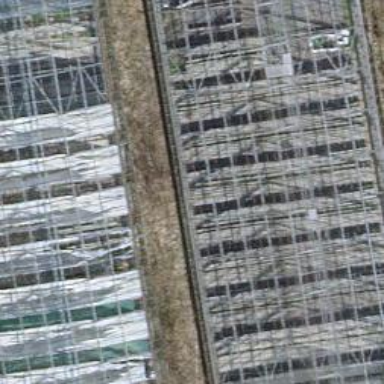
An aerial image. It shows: Area dedicated to greenhouse horticulture.